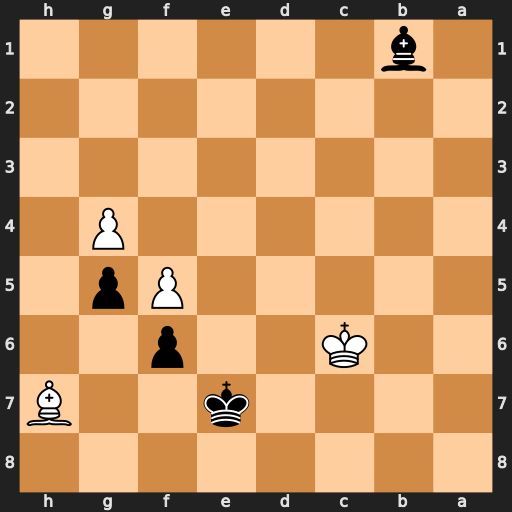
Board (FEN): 8/4k2B/2K2p2/5Pp1/6P1/8/8/1b6
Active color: b
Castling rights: -
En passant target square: -
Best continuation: Be4+ Kc5 Bf3